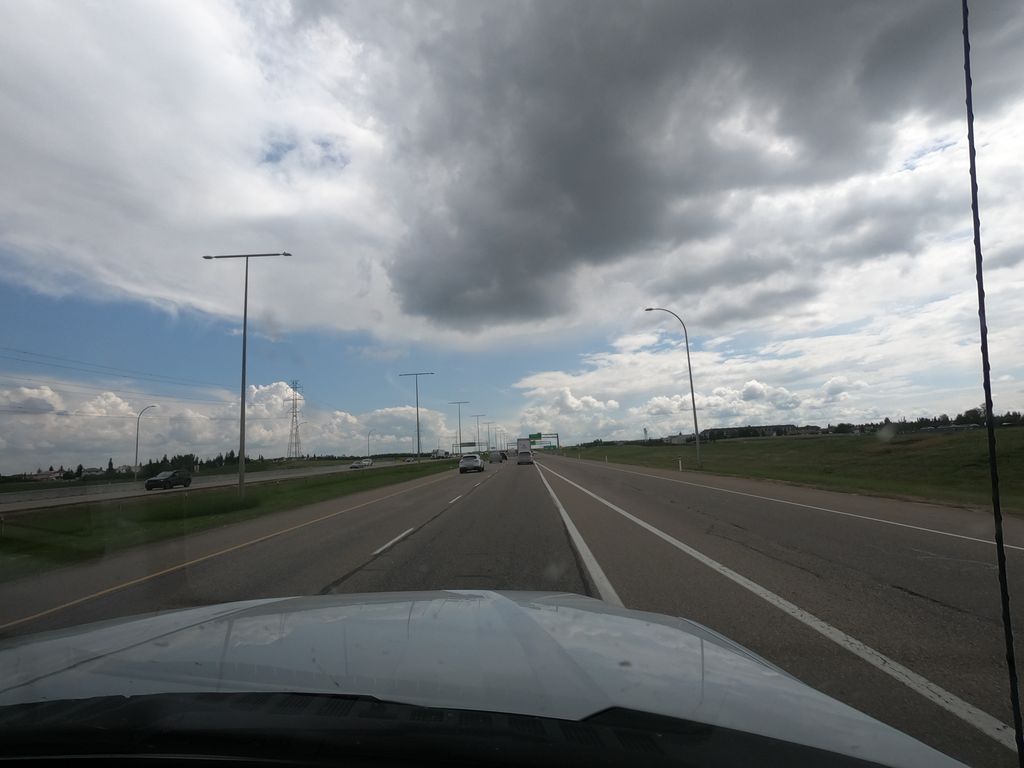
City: edmonton